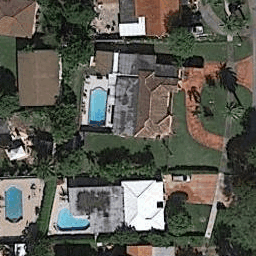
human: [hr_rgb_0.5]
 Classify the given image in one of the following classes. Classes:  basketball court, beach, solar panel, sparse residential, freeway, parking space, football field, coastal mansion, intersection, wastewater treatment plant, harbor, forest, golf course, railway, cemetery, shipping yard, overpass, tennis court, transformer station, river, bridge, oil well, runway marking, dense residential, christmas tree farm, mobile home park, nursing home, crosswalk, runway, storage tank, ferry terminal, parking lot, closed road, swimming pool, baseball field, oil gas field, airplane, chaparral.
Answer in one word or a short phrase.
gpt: coastal mansion